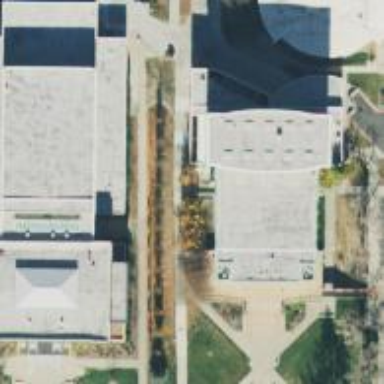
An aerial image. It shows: Theater located within university building.